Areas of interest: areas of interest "Shanghai New Qipu Clothing Market"
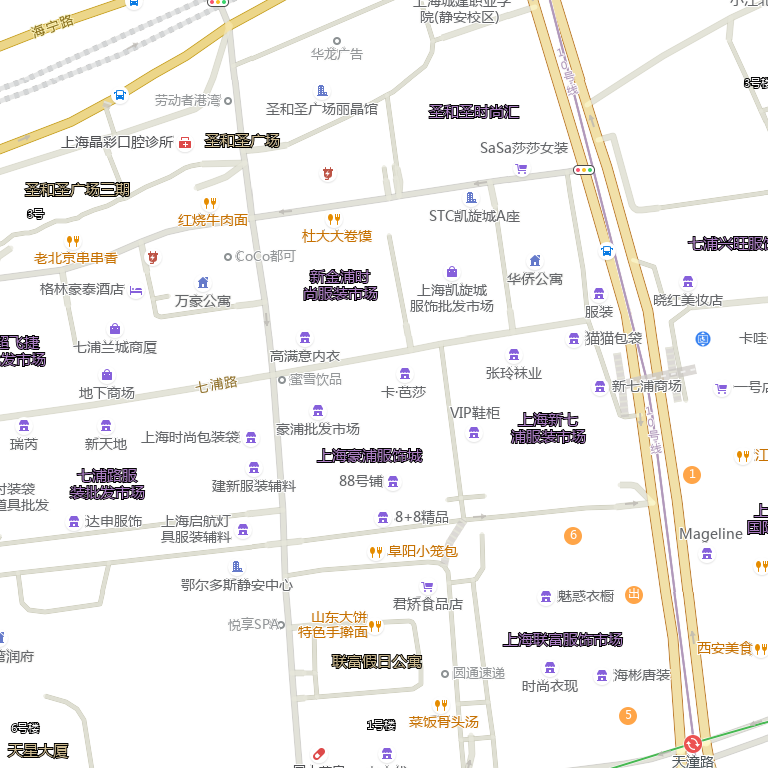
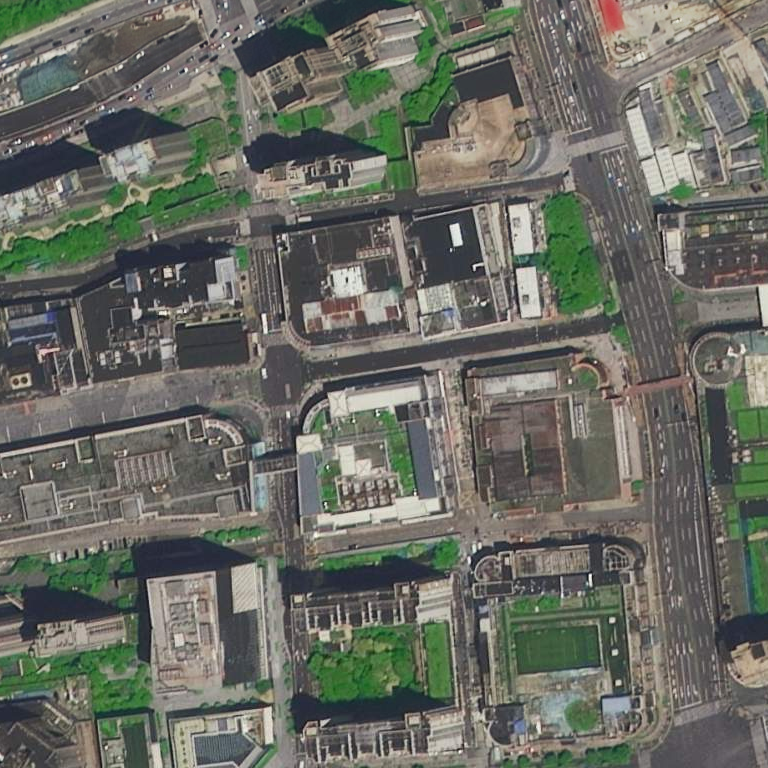